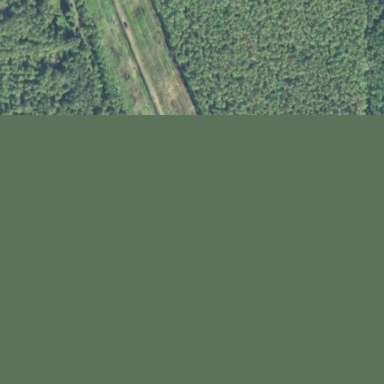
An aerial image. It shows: Forest dominated by needle-leaved trees.